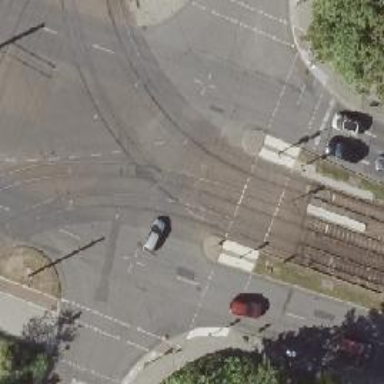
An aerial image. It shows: Tram level crossing on the railway.